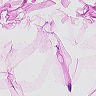
Metastatic tissue present: no